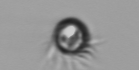
Label: Ciliophora